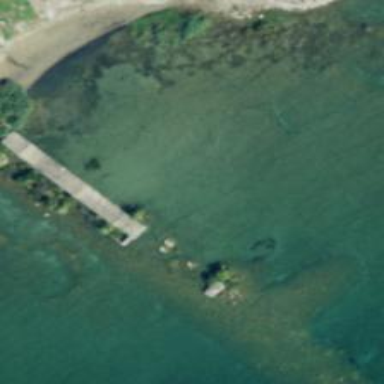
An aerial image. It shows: Pier with mooring facilities.